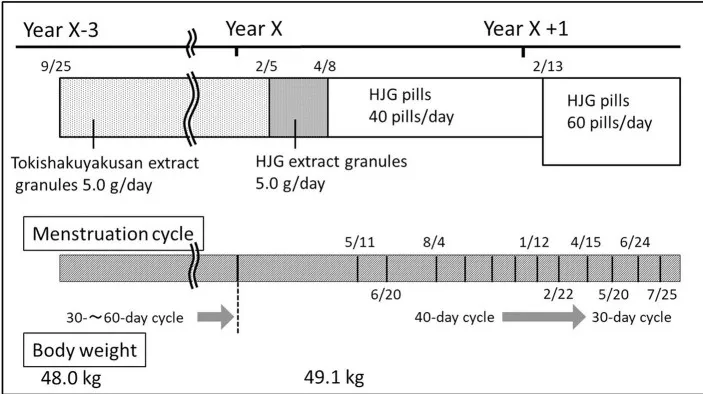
Case 1. Progress chart.
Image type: chart (chart)